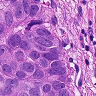
Metastatic tissue present: yes